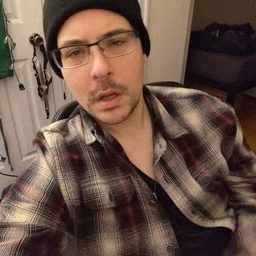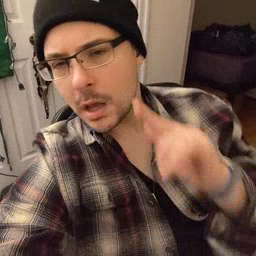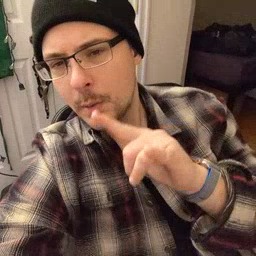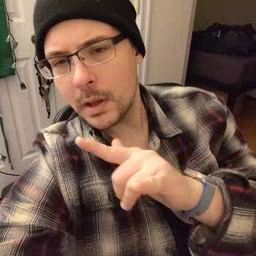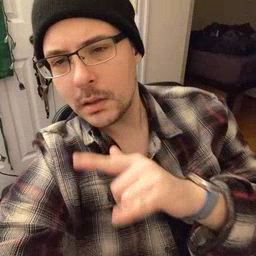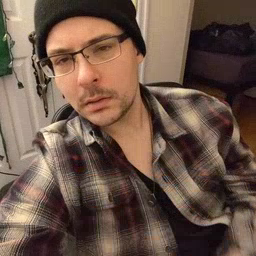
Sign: airplane